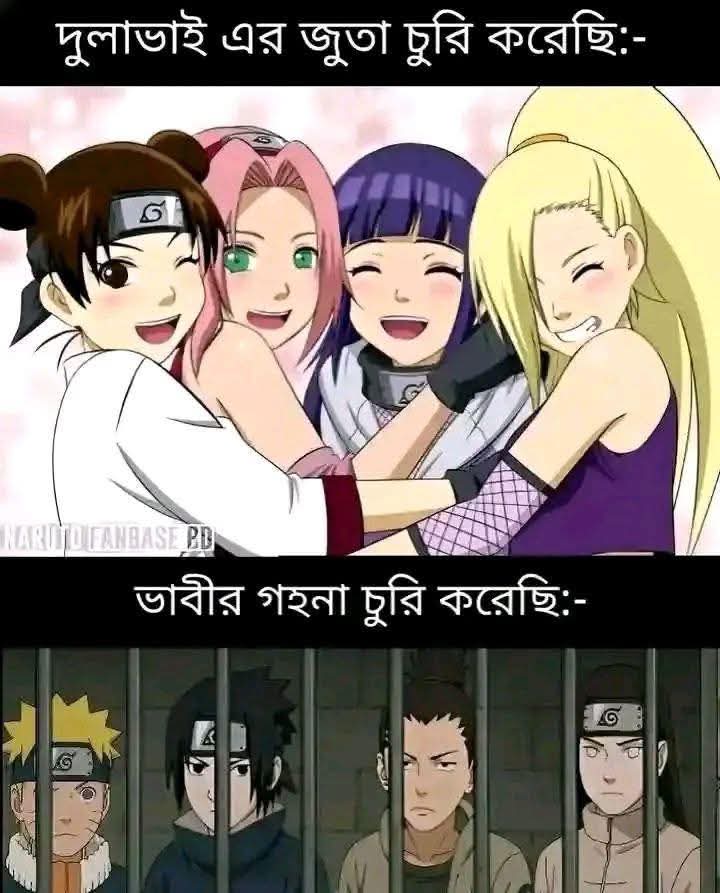
Text: দুলাভাই এর জুতা চুরি করেছি:-
ভাবীর গহনা চুরি করেছি:-
Label: Non Hate